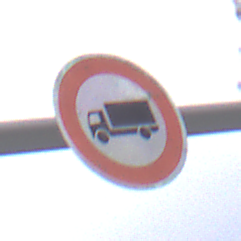
Verkehrszeichen: VerbotFuerKraftfahrzeugeUeberDreiKommaFuenfTonnen
Umgebung: Outdoor, Urban
Tageszeit: Midday
Wetter: Overcast
Licht: Natural
Jahreszeit: NotSpecified
Kontrast: LowContrast